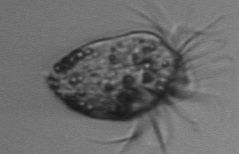
Label: Strombidium_morphotype1